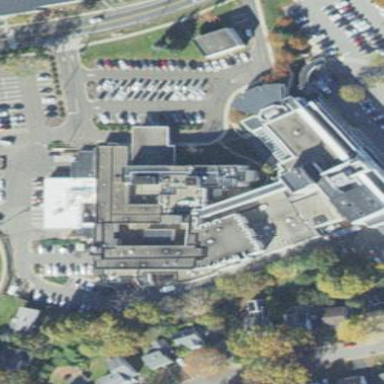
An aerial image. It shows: Hospital building.